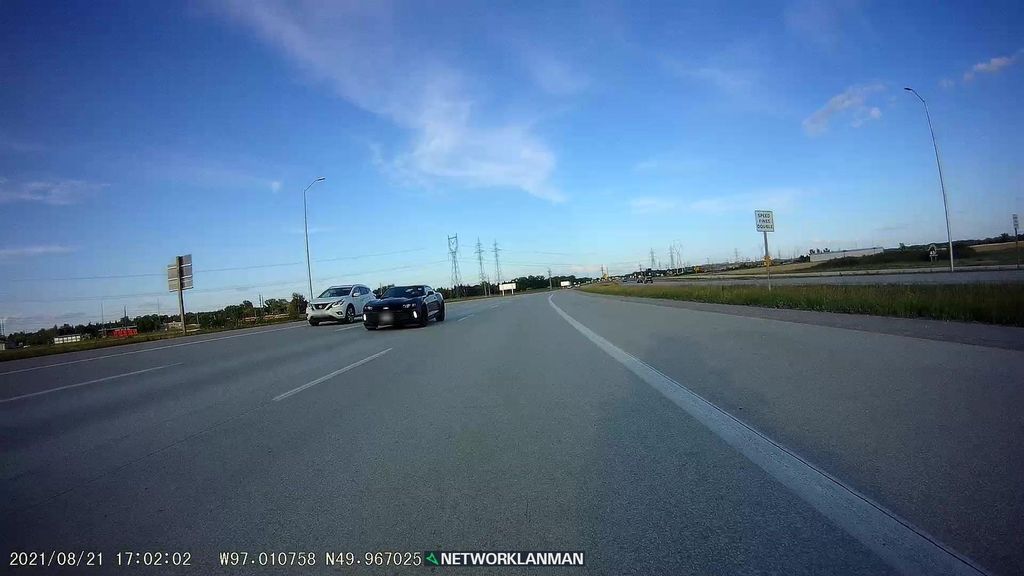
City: winnipeg